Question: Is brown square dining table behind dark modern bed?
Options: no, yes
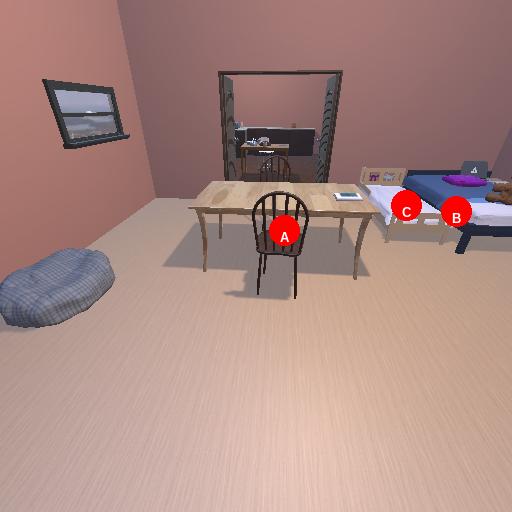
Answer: no